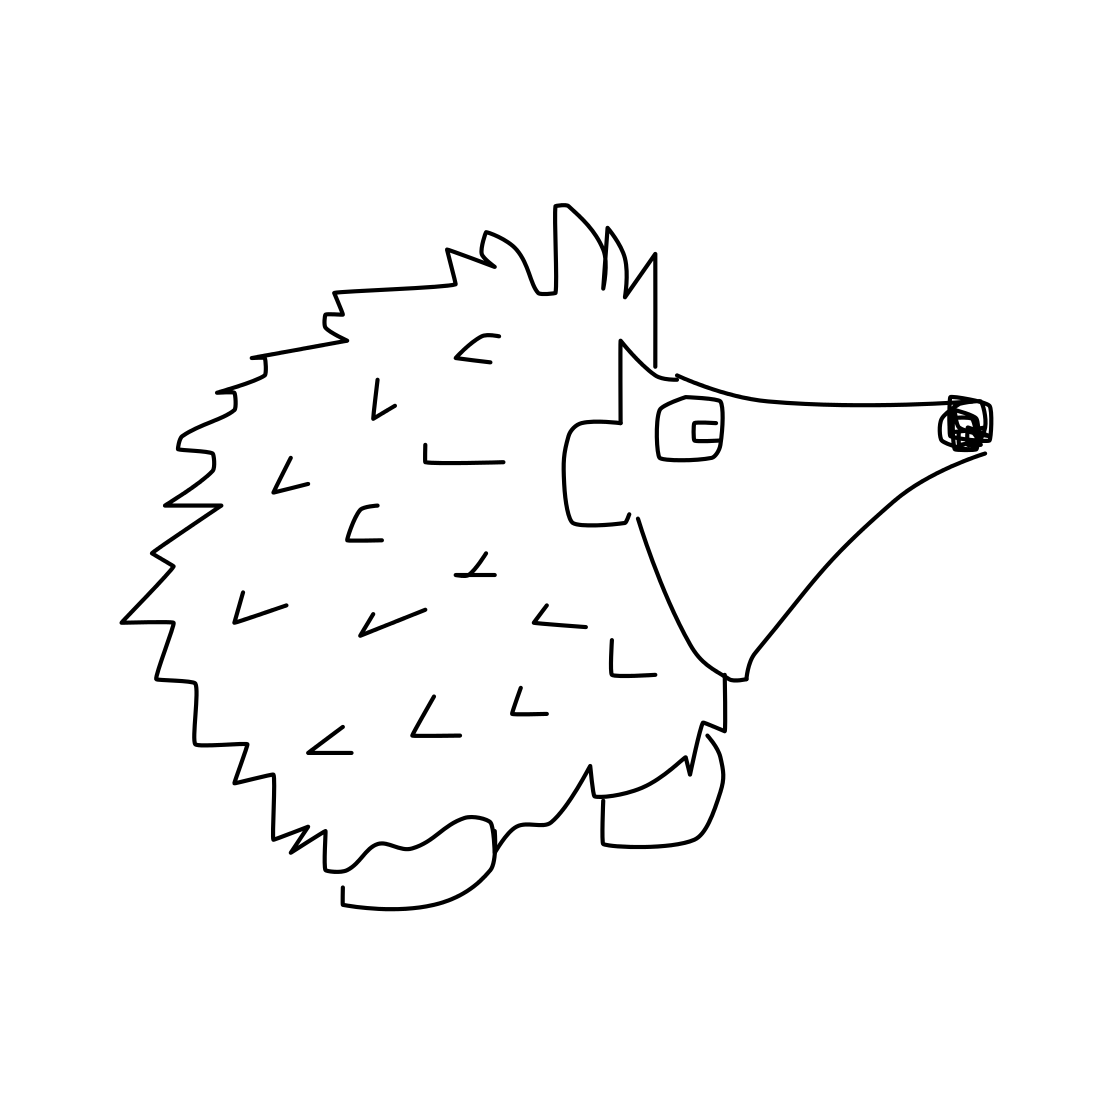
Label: hedgehog